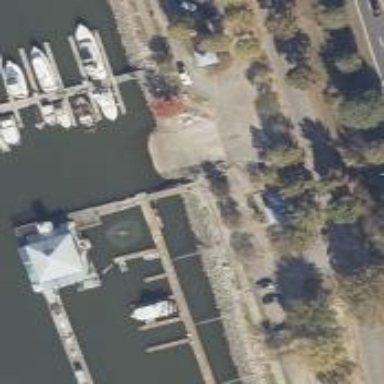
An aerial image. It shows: Slipway on leisure land.